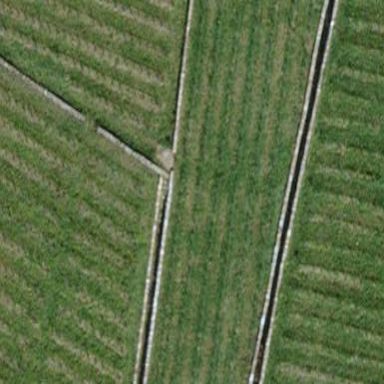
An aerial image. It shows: Vineyard where grapes are grown.